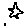
Label: star